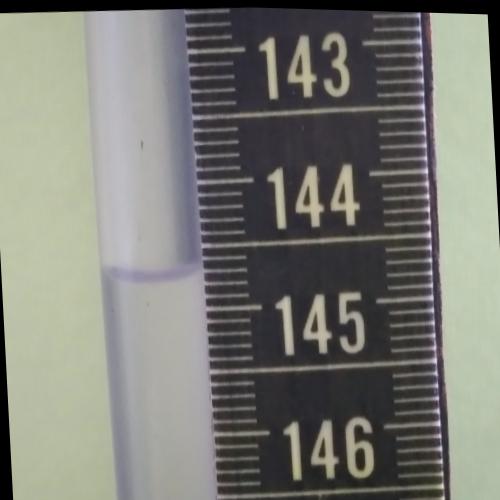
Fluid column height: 144.7 cm